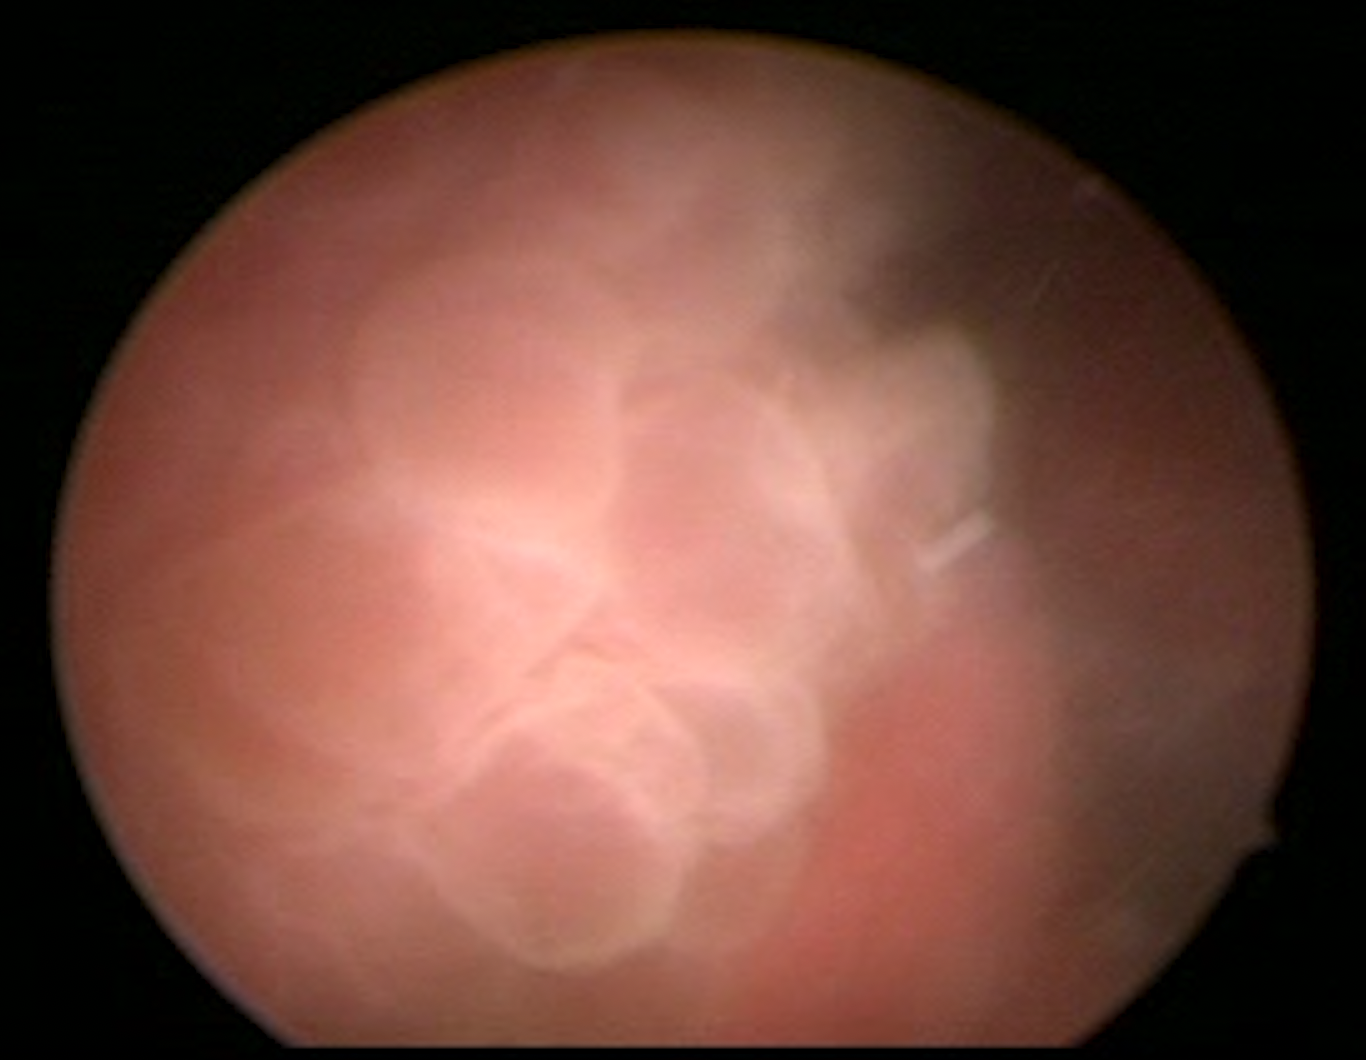
Modality: WLC
Class: Malignant
Subclass: HighGradePapillary
Lesion: L1
Stage: T2
Morphology: Papillary
Bladder cancer association: Yes